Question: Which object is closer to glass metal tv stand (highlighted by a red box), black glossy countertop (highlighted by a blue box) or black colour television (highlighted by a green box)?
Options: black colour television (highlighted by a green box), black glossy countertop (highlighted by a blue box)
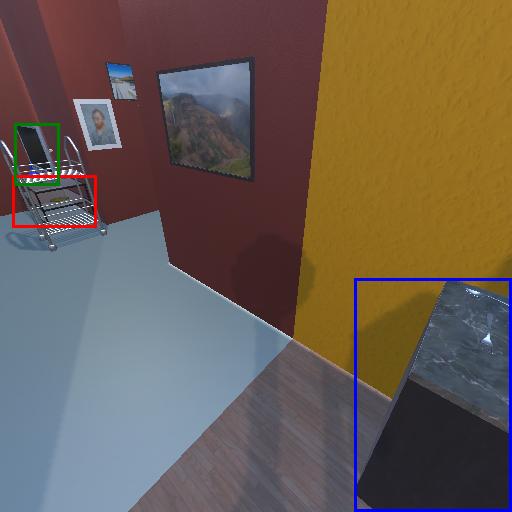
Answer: black colour television (highlighted by a green box)